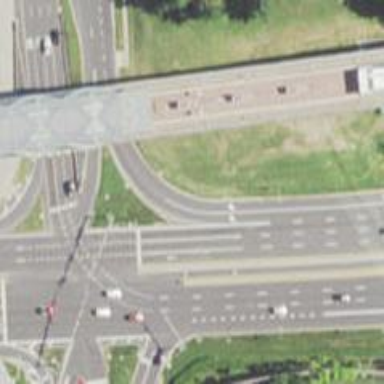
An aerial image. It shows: Primary link highway.